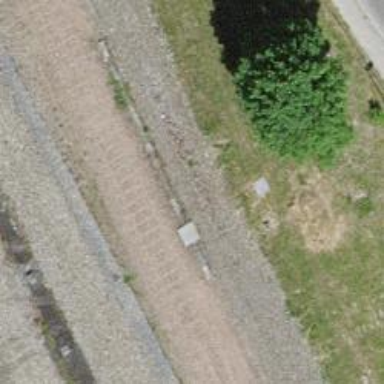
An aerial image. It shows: Single-track spur railway line.